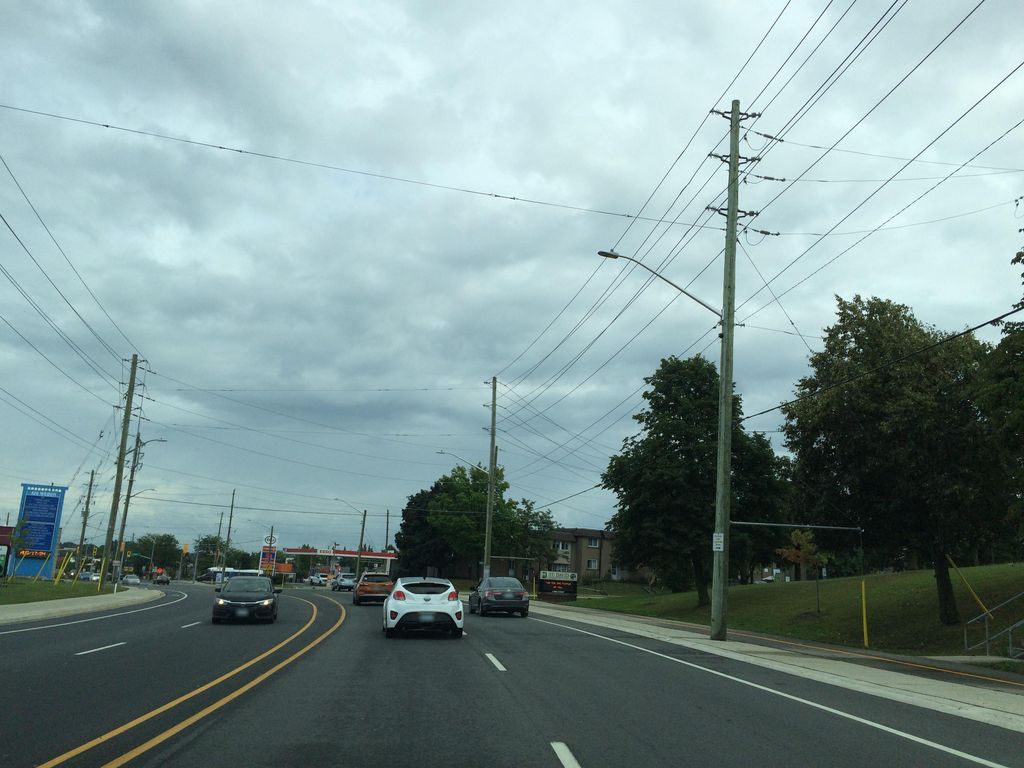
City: kitchener-waterloo